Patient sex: M
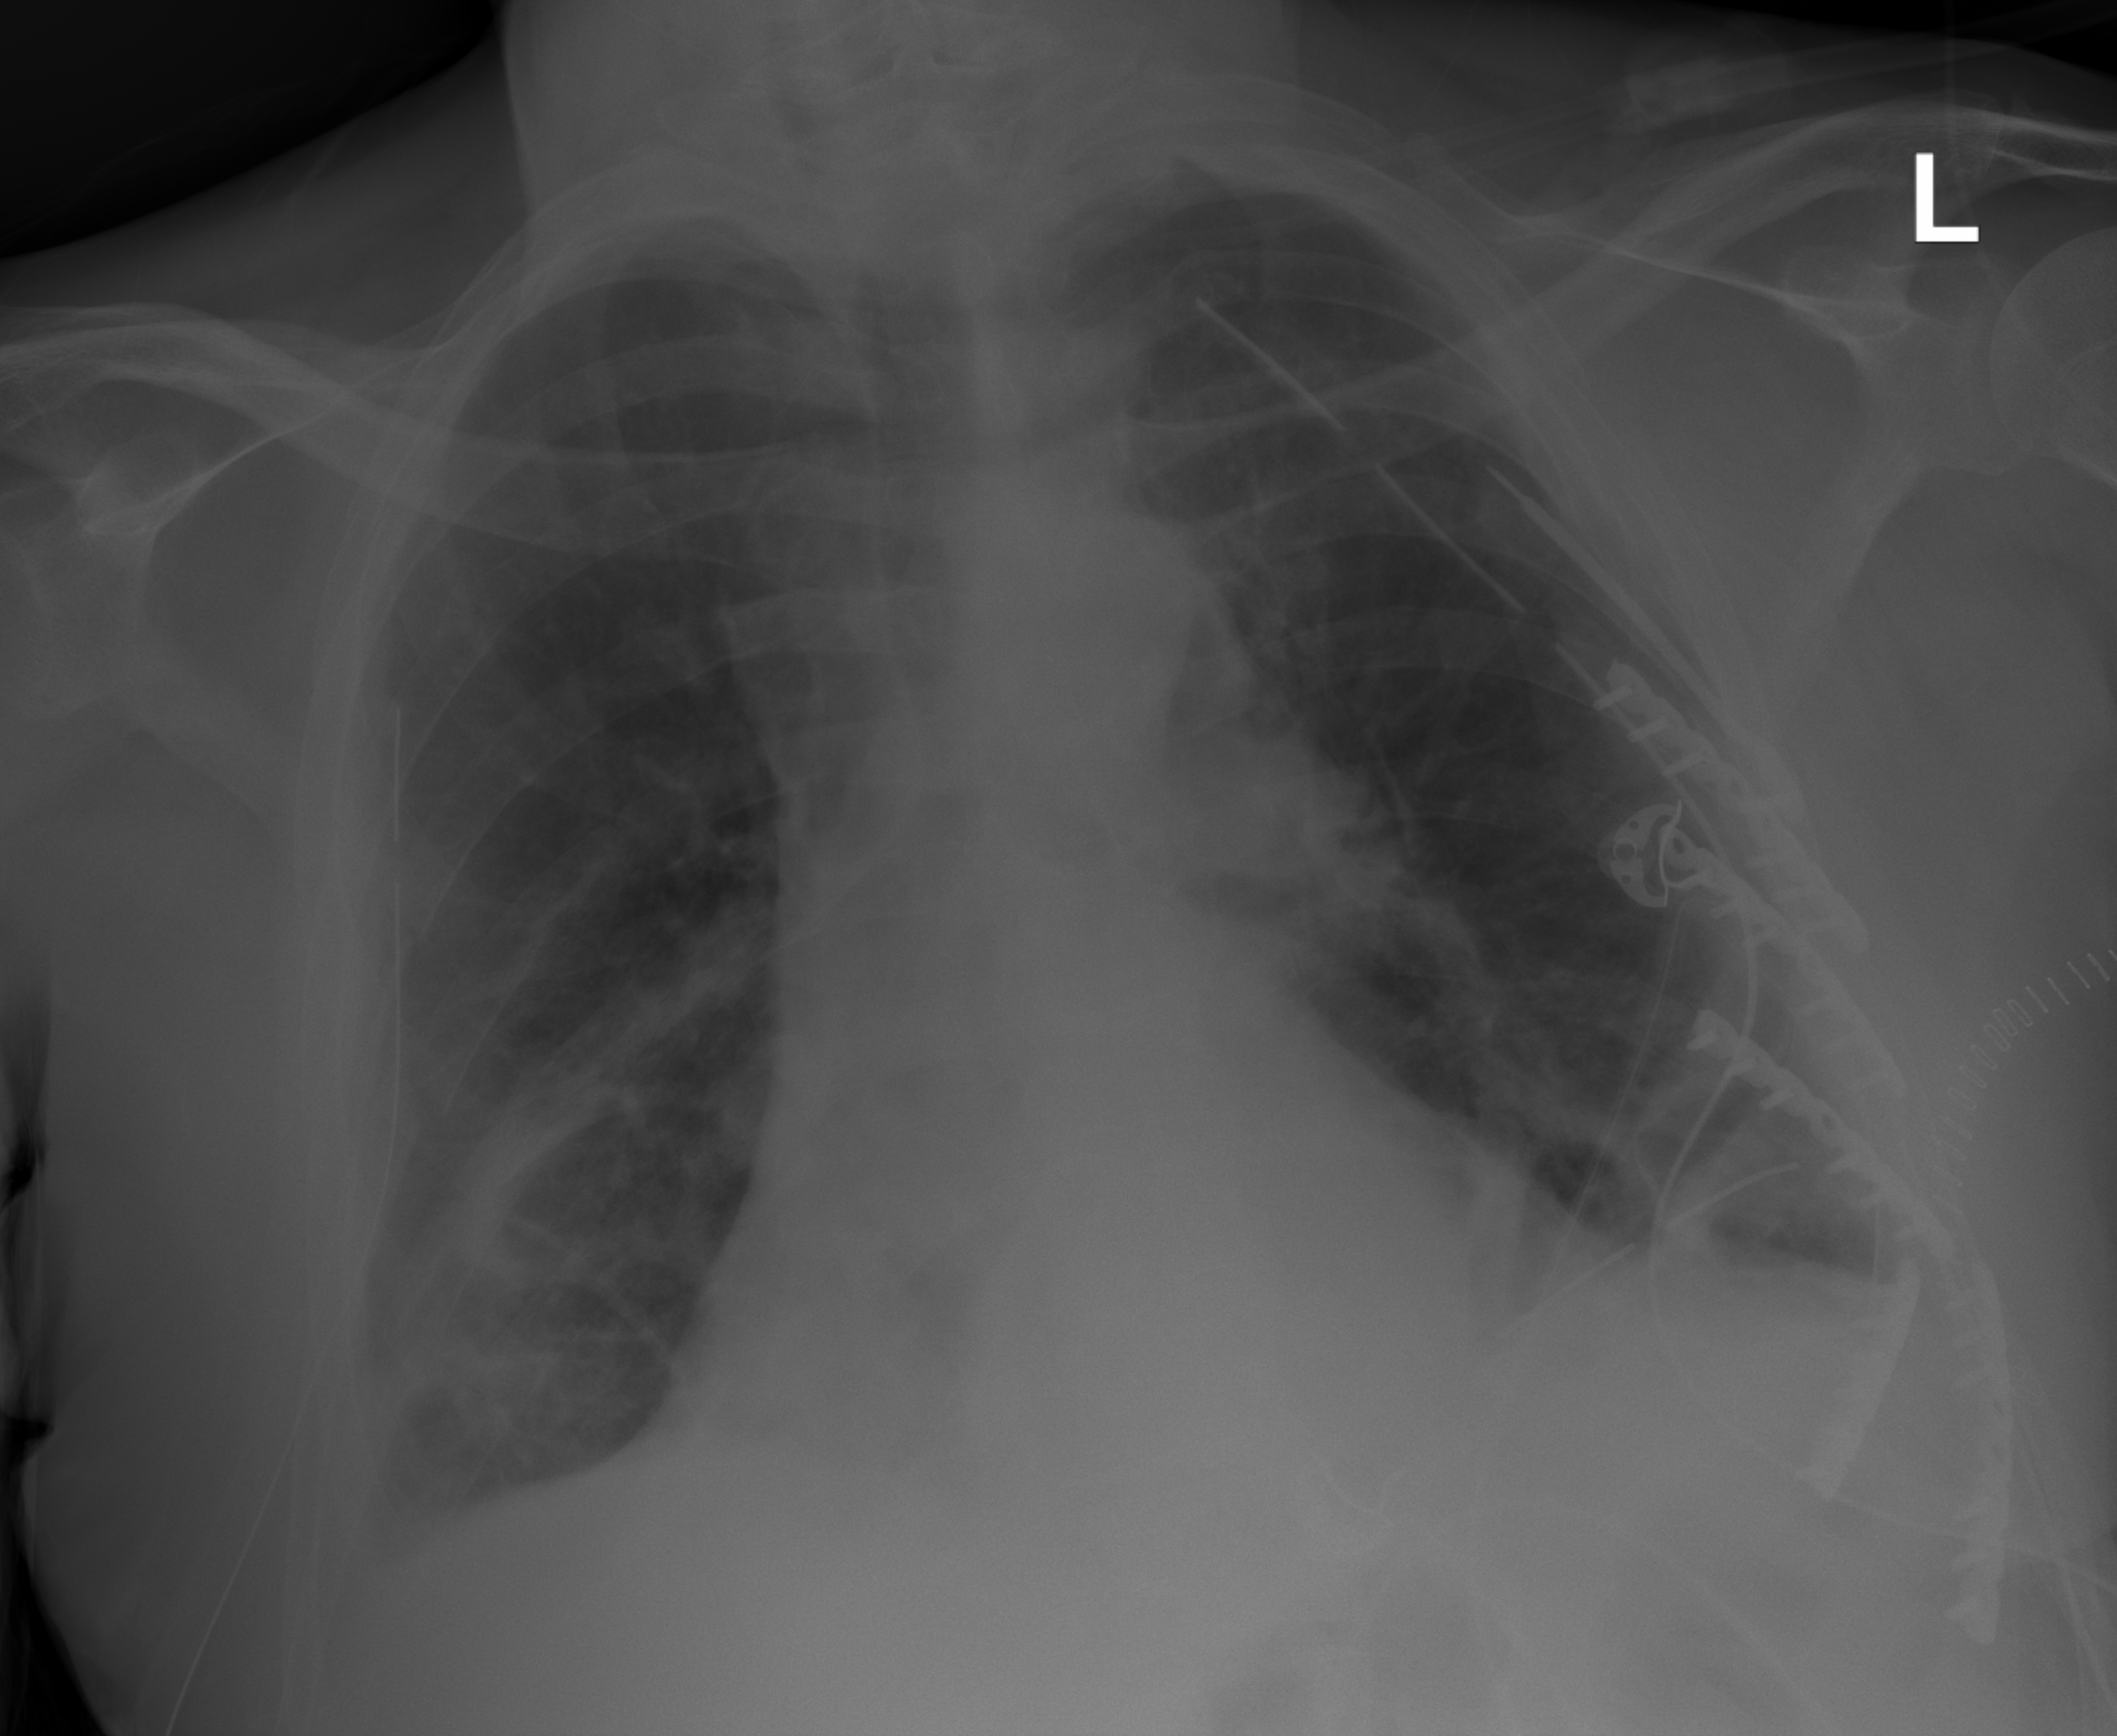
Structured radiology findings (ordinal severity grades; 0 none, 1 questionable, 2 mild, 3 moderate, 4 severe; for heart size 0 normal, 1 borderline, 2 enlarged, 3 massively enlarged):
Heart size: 2
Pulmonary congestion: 0
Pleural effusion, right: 2
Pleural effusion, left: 2
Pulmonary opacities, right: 0
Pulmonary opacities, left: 0
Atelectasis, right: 2
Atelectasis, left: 2